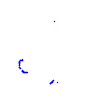
Particle: proton